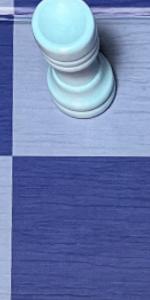
Label: Empty